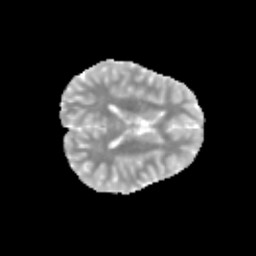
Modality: MD
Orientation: axial
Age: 12
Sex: female
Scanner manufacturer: siemens
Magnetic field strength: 3 T
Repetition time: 3.8 s
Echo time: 0.07 s